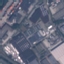
Land use / land cover: Industrial